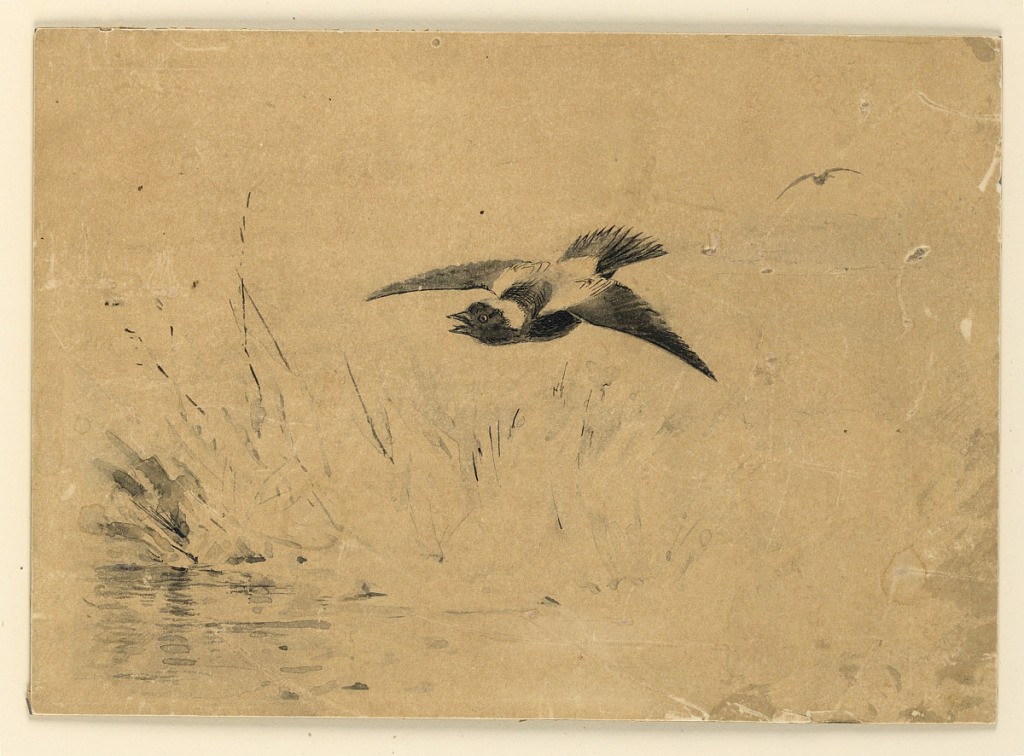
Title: Bobolink
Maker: Ernest Thompson Seton, American, 1860–1946
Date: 1893
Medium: Pen and ink, grey wash, on illustration board
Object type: Drawing
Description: A bird flying over a swamp area. Another bird flying in the distance, right.